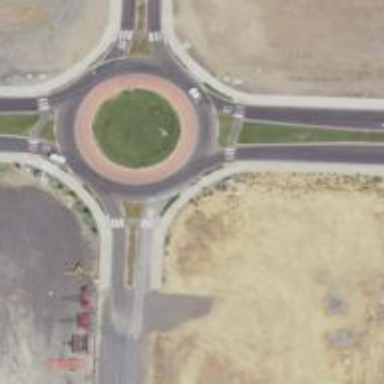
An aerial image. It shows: Marked crossing on the road.